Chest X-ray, AP view. Patient: 53 years old, sex F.
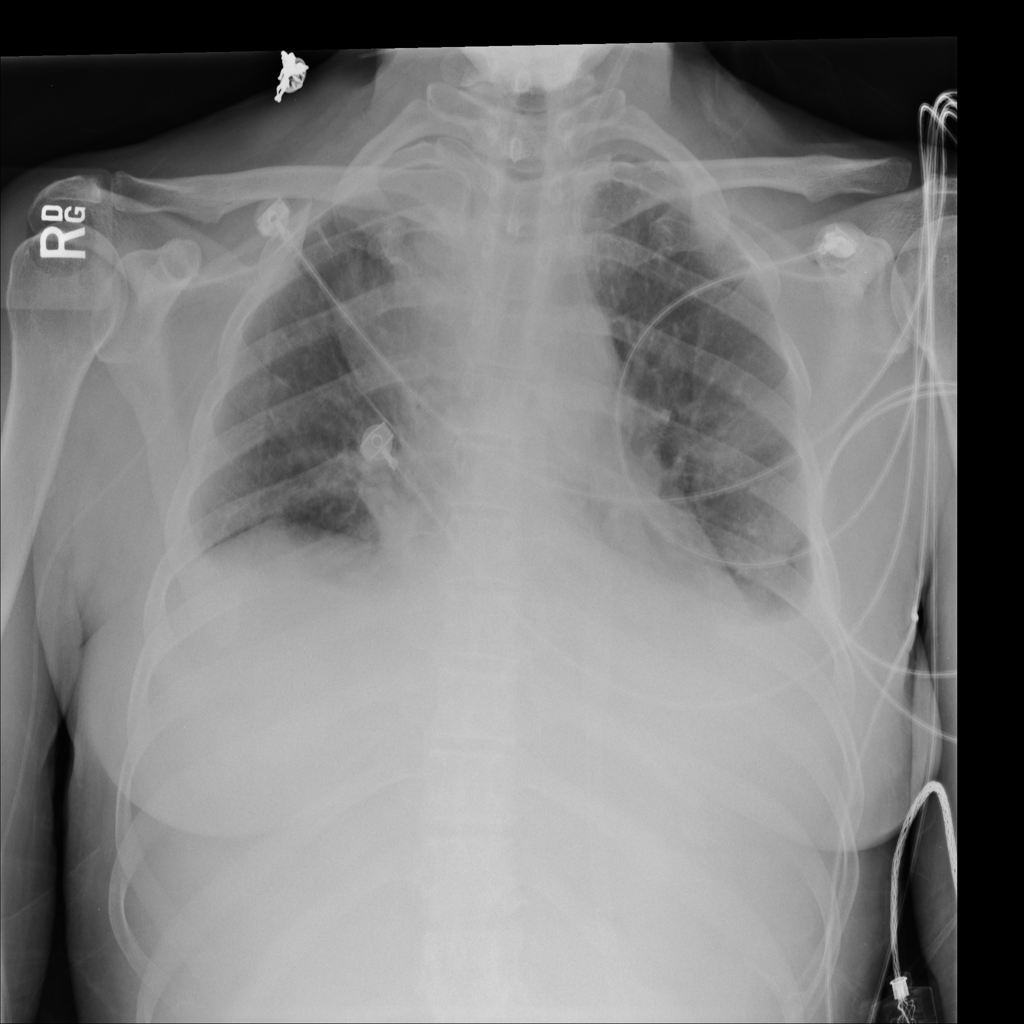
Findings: Consolidation, Effusion, Mass